Field crop: tomato
Growth stage: 1
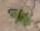
Species: solanum